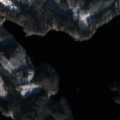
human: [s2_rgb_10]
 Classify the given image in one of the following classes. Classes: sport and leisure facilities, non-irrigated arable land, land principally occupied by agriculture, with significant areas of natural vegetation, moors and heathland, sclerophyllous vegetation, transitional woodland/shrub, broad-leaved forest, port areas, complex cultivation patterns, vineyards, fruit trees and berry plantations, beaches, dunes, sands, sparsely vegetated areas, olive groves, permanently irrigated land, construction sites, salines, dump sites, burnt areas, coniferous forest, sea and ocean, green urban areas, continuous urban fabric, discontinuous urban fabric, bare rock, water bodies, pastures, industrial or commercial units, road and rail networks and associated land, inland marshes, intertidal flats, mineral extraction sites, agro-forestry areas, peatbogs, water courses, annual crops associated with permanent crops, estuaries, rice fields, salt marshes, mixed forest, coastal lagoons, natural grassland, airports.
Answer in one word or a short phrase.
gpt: coniferous forest, mixed forest, water bodies